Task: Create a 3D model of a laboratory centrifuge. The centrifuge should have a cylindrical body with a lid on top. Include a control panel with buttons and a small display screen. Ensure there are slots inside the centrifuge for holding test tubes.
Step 336:
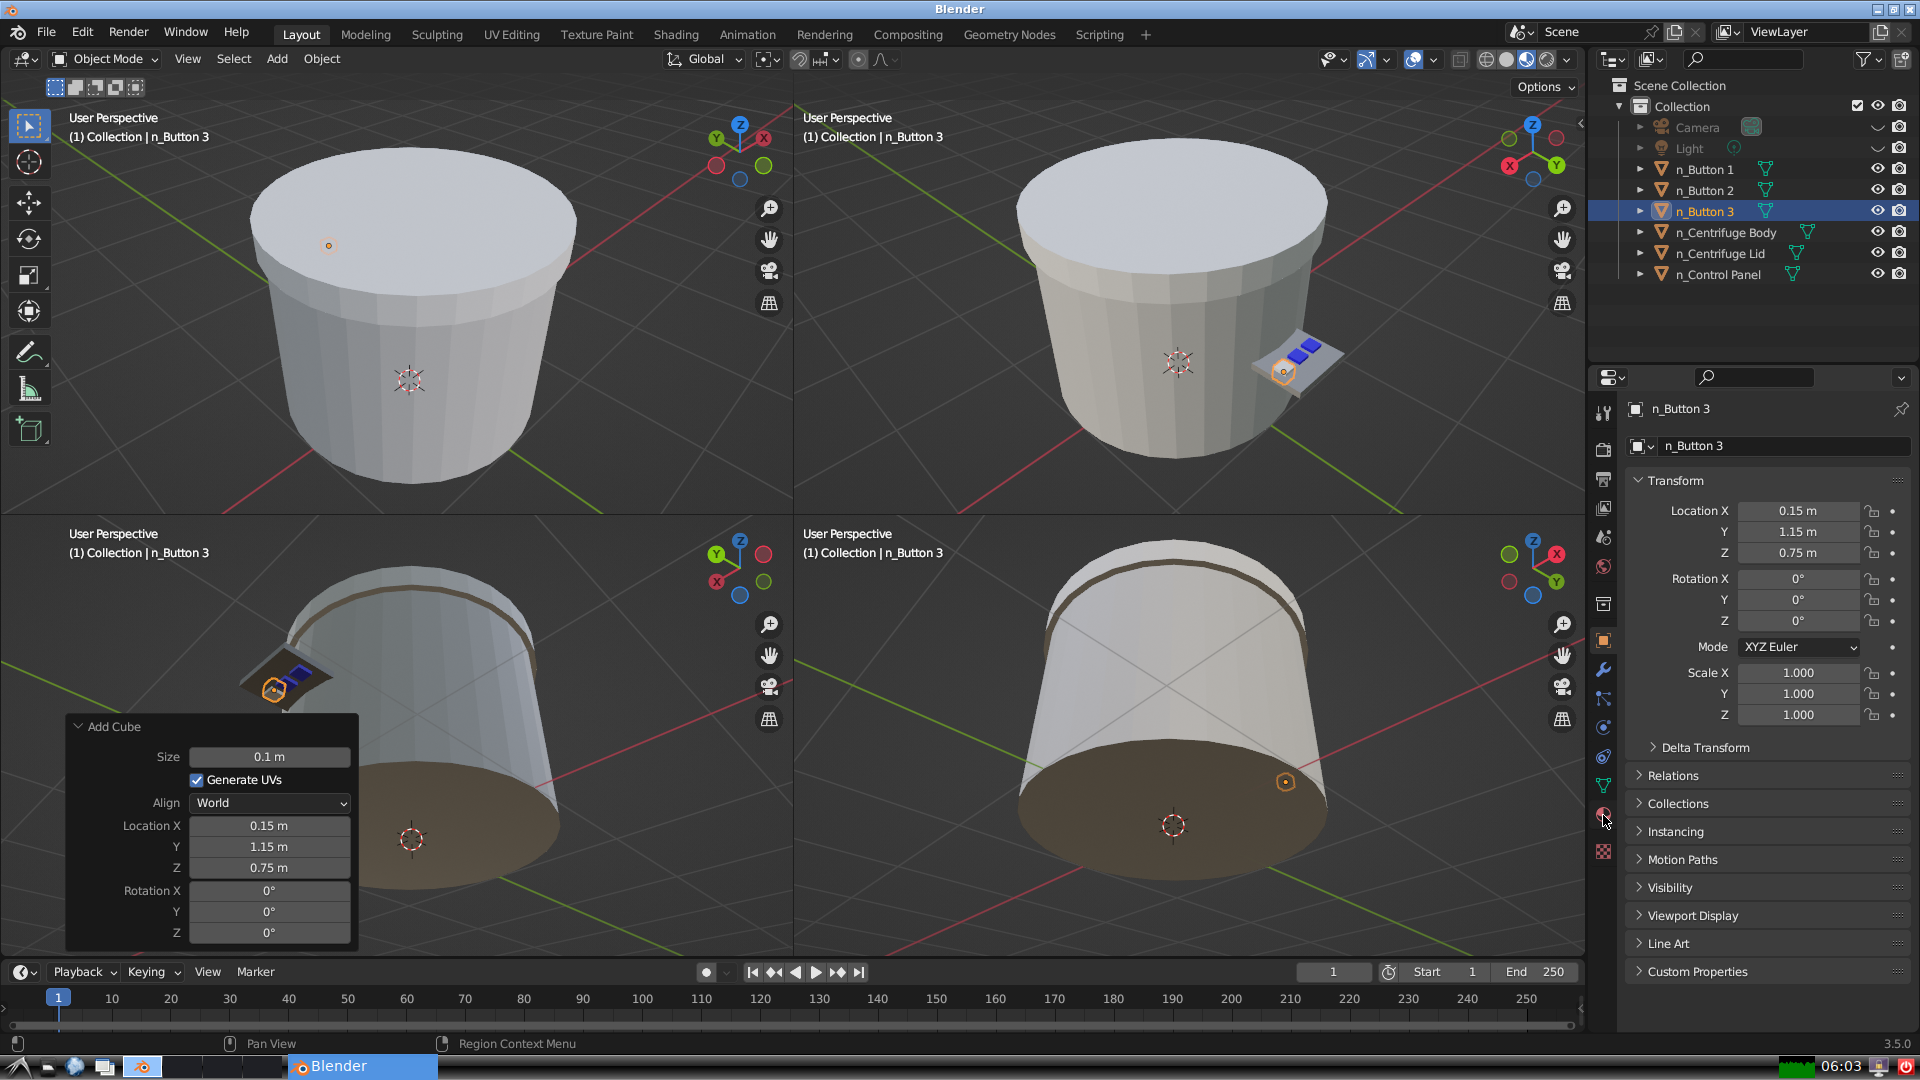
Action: click: no